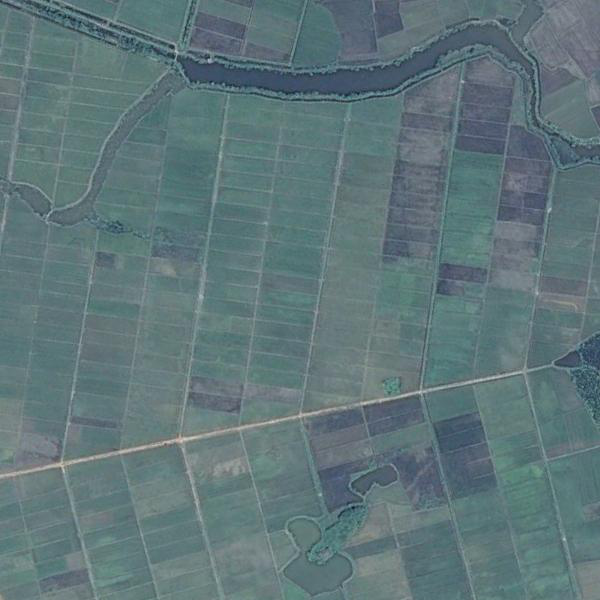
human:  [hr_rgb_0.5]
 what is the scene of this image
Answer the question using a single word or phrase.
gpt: farmland